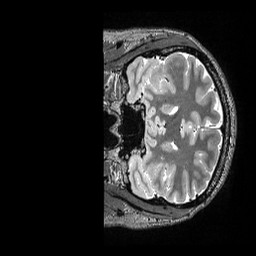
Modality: T2w
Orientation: coronal
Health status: healthy
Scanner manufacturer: siemens
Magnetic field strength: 3 T
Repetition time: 3.2 s
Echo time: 0.565 s